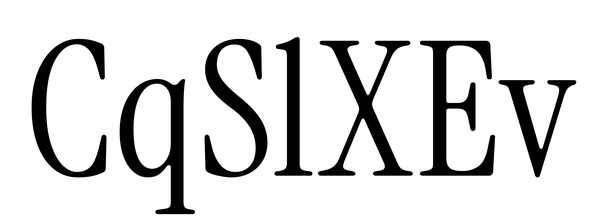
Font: InstrumentSerif-Regular